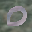
Label: 0